Interaction volume radius: 10 \u00c5
Interaction volume height: 35 \u00c5
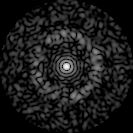
Disorder parameter: 0.8449